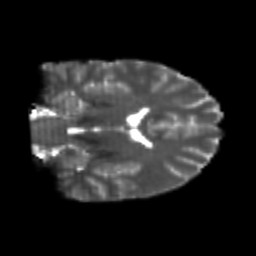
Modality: T2w
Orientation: coronal
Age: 20
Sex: male
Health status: healthy
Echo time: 0.074 s